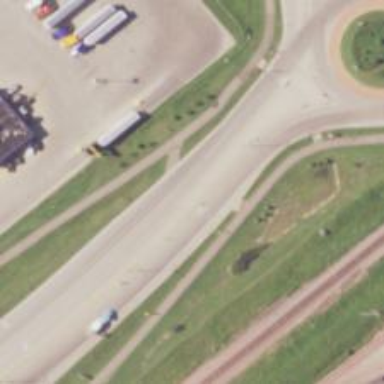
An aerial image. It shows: Trunk highway.